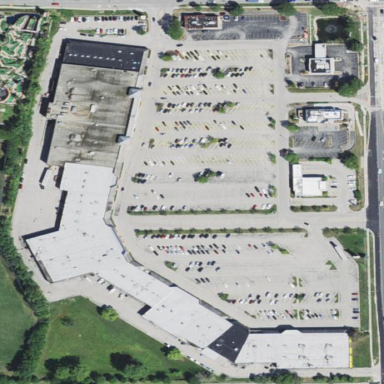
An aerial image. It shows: Retail area.